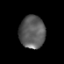
Tissue: prostate
Cell type: Epithelial cells
Senescence score: 0.2938
Nuclear area (px): 822
Mean DAPI intensity: 91.779